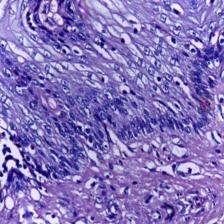
Diagnosis: Normal